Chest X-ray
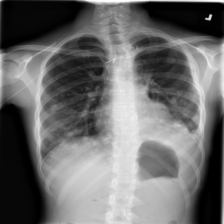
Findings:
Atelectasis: negative
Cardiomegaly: negative
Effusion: negative
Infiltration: negative
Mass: negative
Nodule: positive
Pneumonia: negative
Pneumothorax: positive
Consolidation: negative
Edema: negative
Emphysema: negative
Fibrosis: negative
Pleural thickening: negative
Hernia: negative